Question: I'm debugging my code and at one point I have a multimap which contains pairs of a 'long' and a 'Note object' created like this:
'''
void Track::addNote(Note &note) {
long key = note.measureNumber * <PHONE> + note.startTime;
this->noteList.insert(make_pair(key, note));
}
'''
I wanted to look if these values are actually inserted in the multi map so I placed a breakpoint and this is what the multimap looks like (in Xcode):

It seems like I can infinitely open the elements (my actual multimap is the first element called 'noteList') Any ideas if this is normal and why I can't read the actual pair values (the long and the Note)?
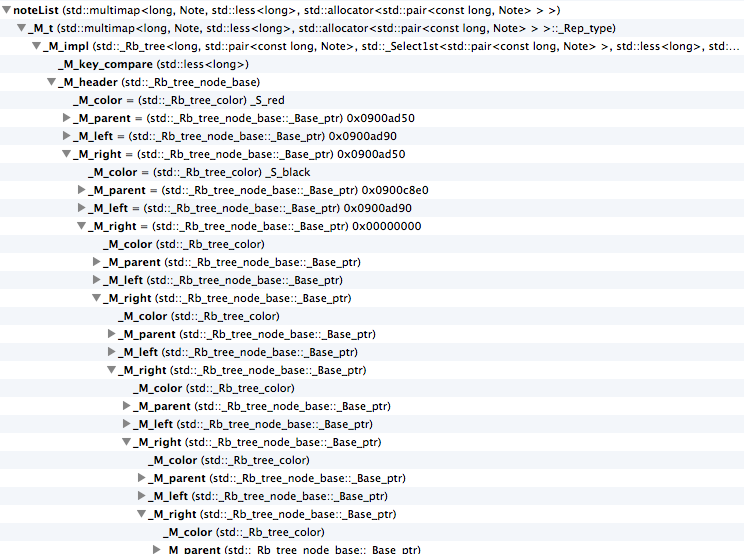
Answer: libstdc++ implements it's maps and sets using a generic Red/Black tree. The nodes of the tree use a base class '_Rb_tree_node_base' which contain pointers to the same types for the parent/left/right nodes.
To access the data, it performs a static cast to the node type that's specific to the template arguments you provided. You won't be able to see the data using XCode unless you can force the cast.
It does something similar with linked lists, with a linked list node base.
Edit: It does this to remove the amount of duplicate code that is generated by the template. Rather than have a 'RbTree<Type1>', 'RbTree<Type2>', and so on; libstdc++ has a single set of operations that work on the base class, and those operations are the same regardless of the underlying type of the map. It only casts when it needs to examine the data, and the actual rotation/rebalance code is the same for all of the trees.